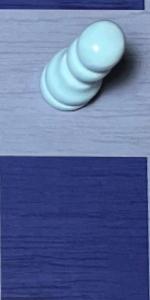
Label: Empty